Field crop: maize
Growth stage: 2
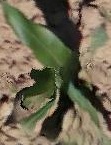
Species: maize